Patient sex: F
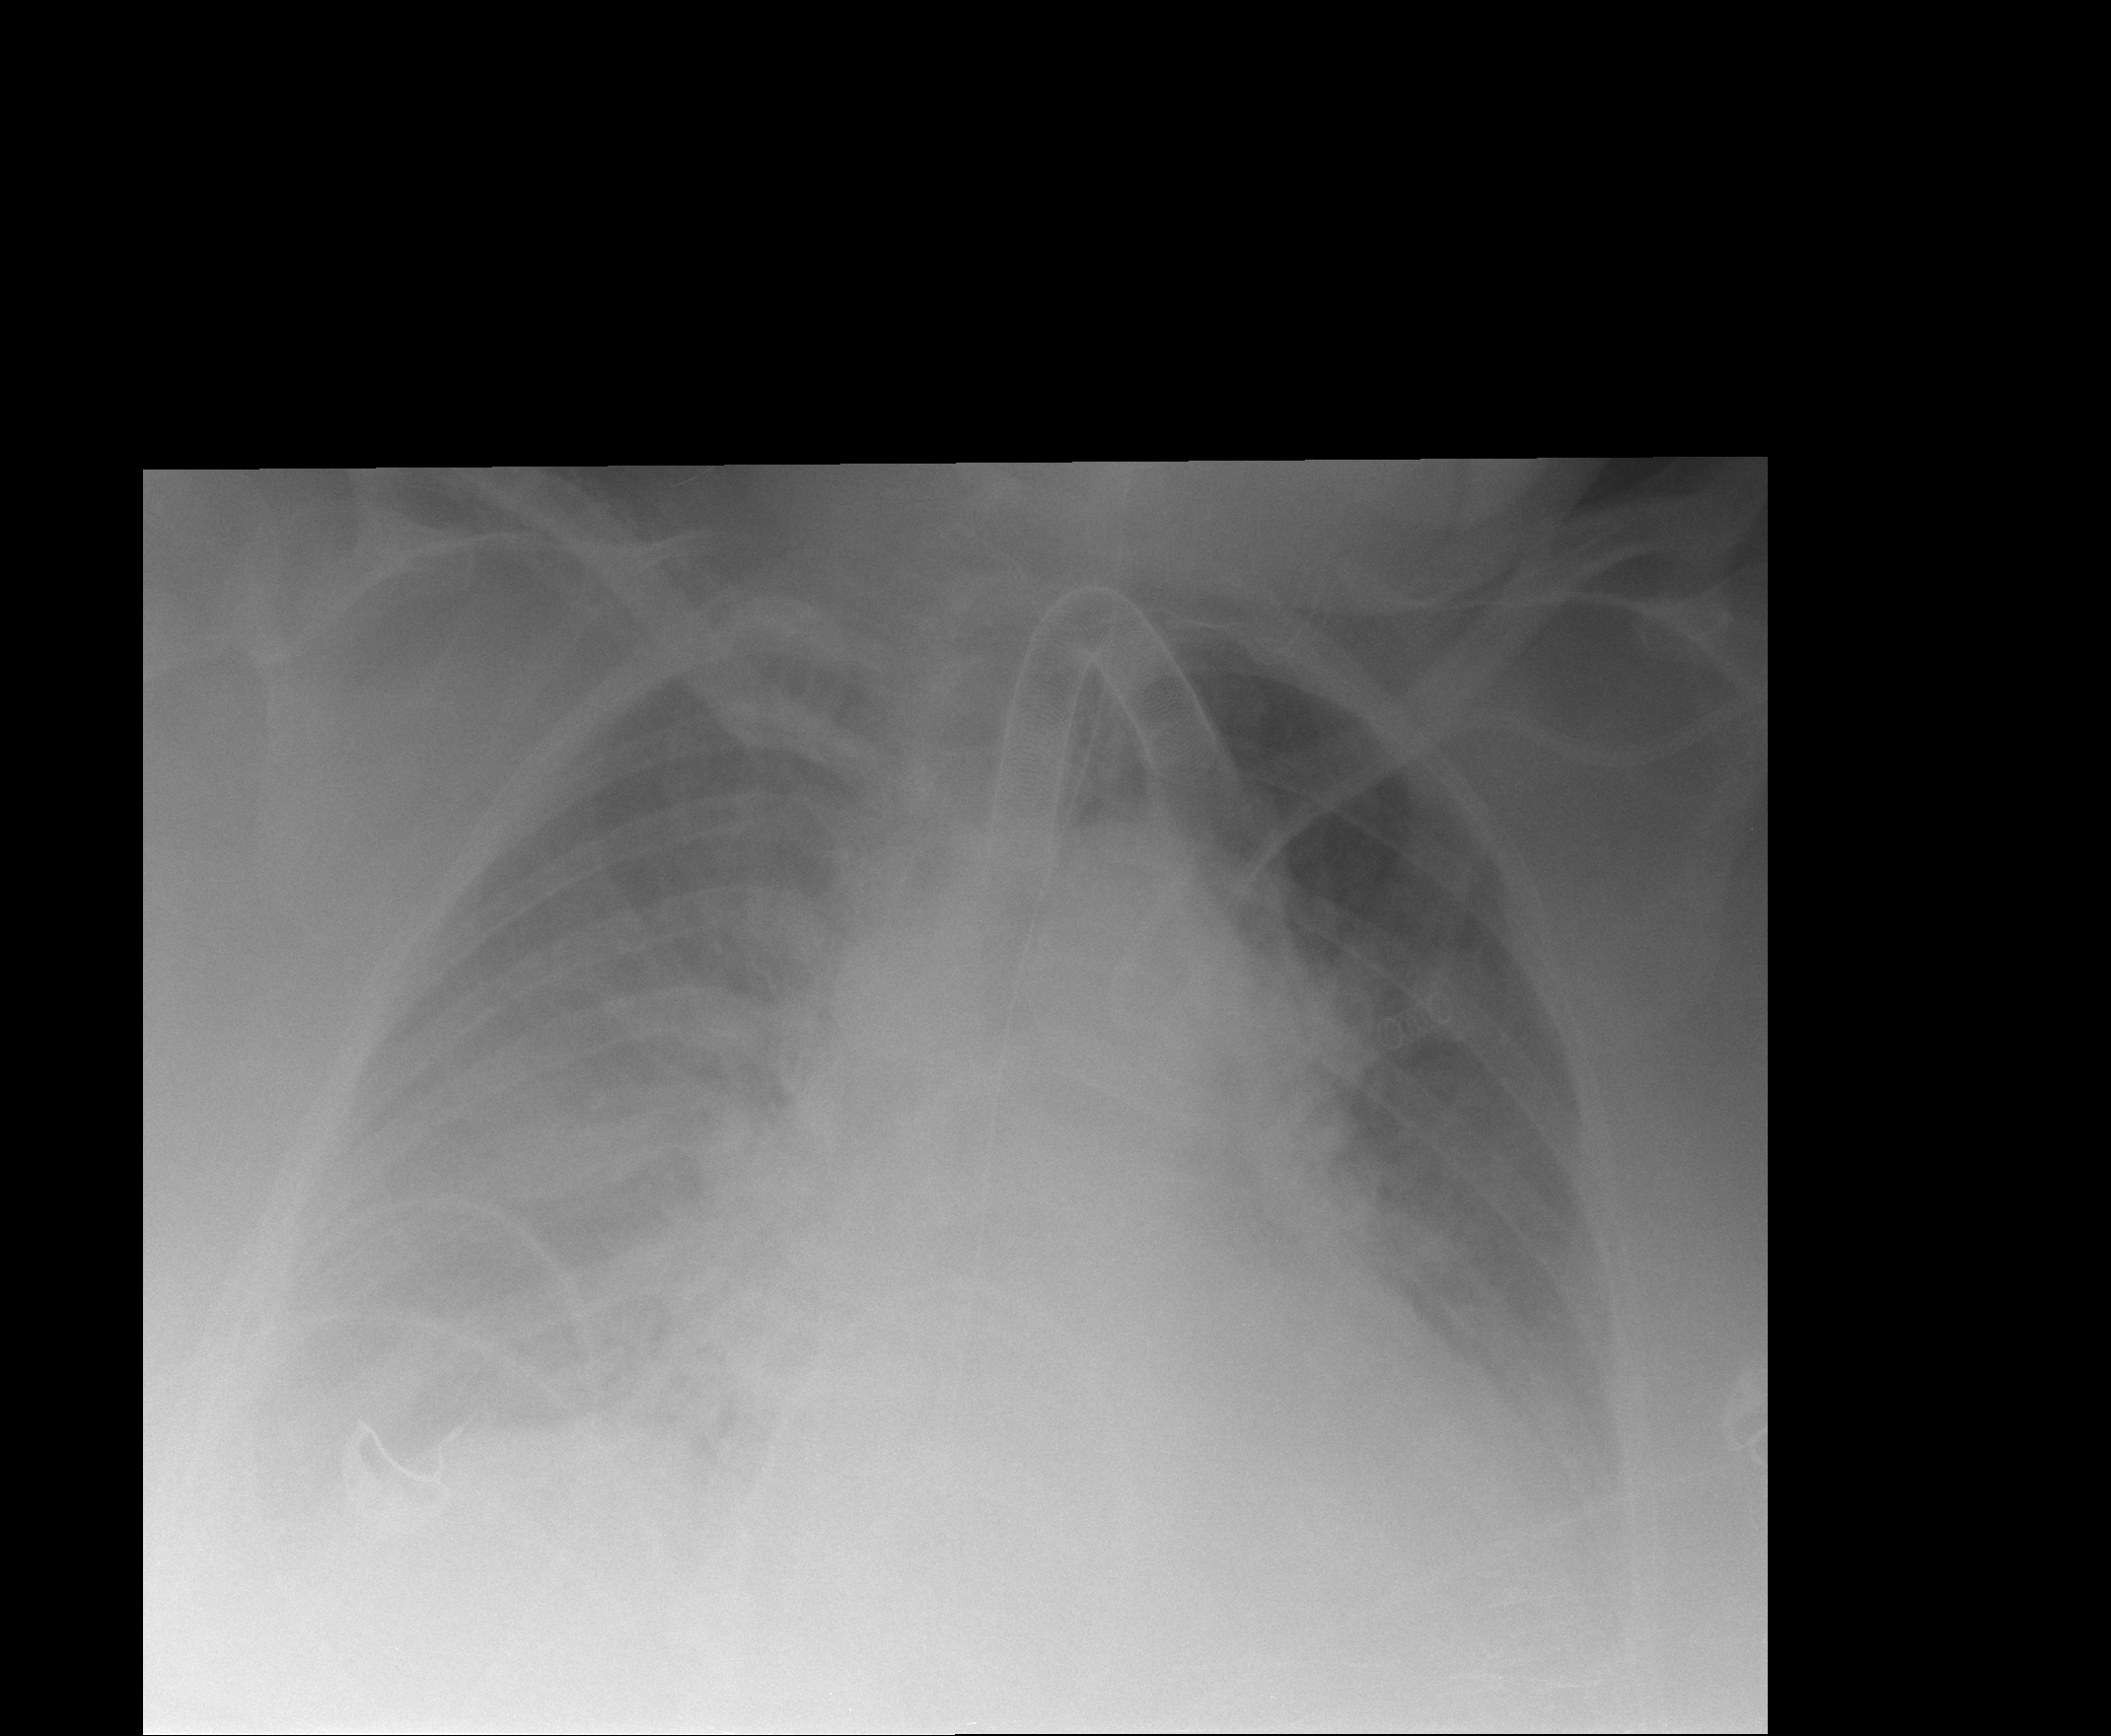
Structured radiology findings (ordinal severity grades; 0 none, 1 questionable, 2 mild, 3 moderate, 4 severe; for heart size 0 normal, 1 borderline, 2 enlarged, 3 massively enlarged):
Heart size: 2
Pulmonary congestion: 3
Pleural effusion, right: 3
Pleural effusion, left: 2
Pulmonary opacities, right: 0
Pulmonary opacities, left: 0
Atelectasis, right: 3
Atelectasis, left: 2